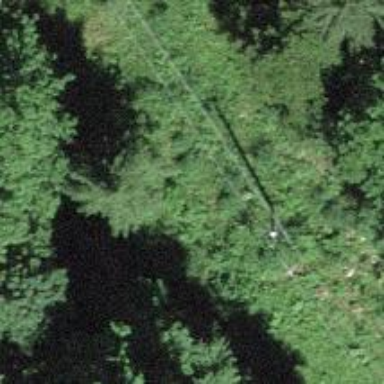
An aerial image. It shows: Power pole.